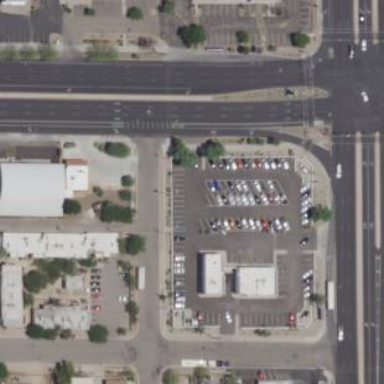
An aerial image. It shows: Shop that sells cars.